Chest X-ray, PA view. Patient: 9 years old, sex M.
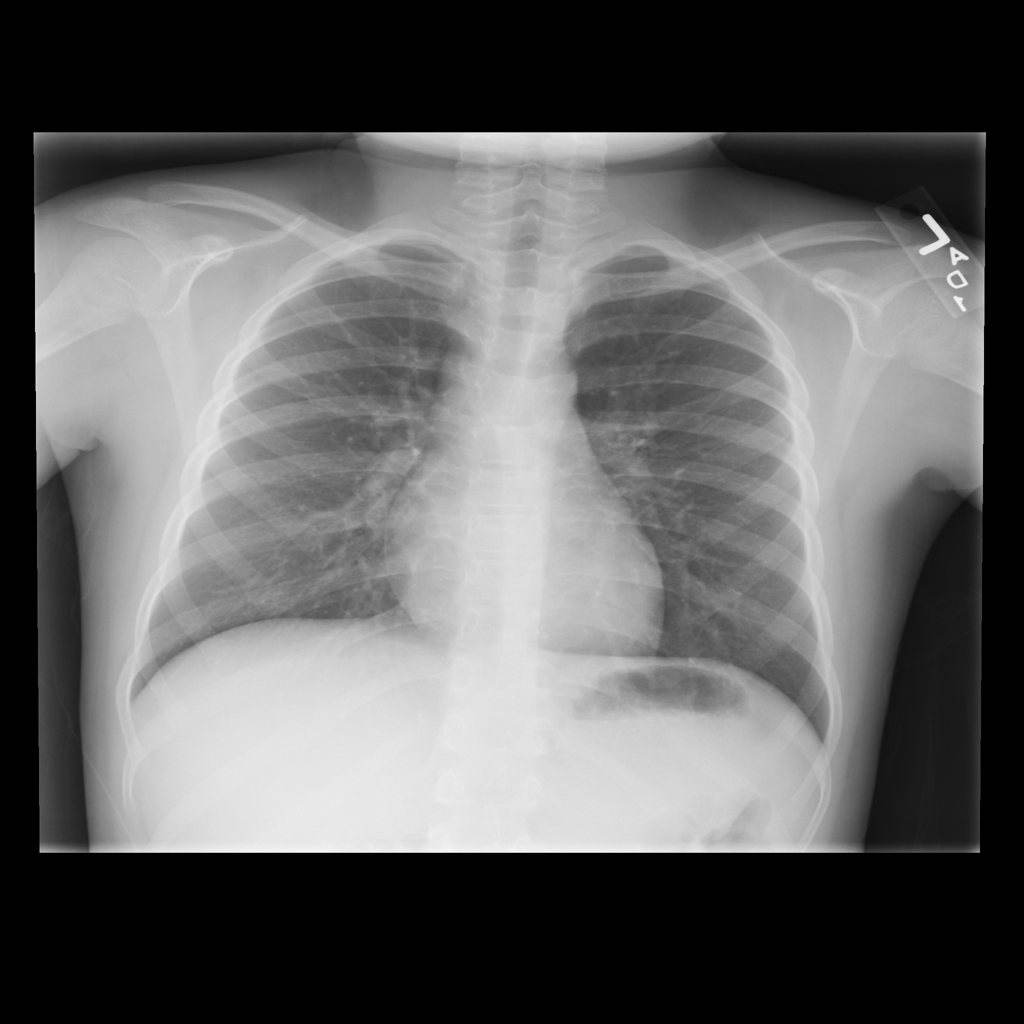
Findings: No Finding